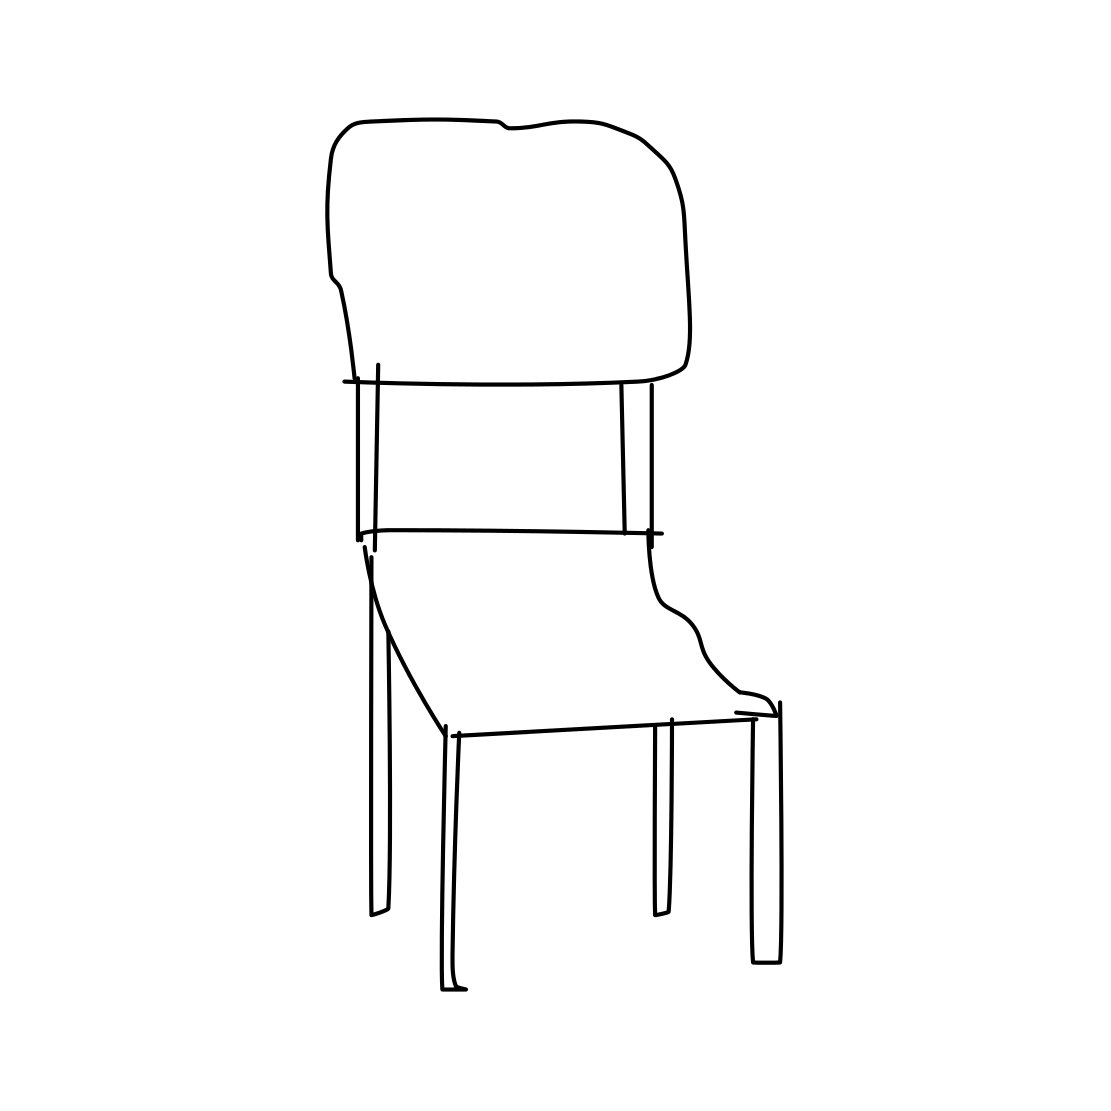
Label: chair